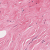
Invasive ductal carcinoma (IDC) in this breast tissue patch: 0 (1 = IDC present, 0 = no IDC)